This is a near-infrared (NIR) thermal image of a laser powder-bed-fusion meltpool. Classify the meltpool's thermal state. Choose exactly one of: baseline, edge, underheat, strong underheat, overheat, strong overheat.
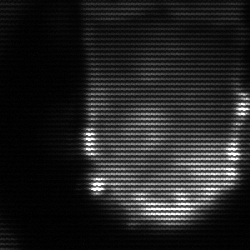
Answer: baseline